Field crop: maize
Growth stage: 2
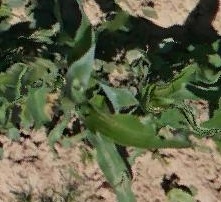
Species: maize